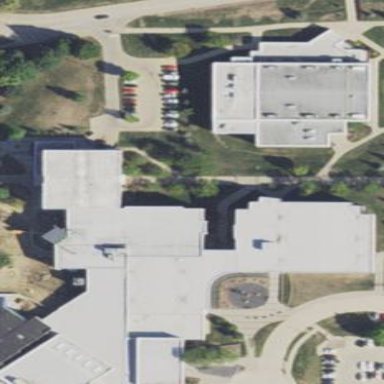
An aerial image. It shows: College building.